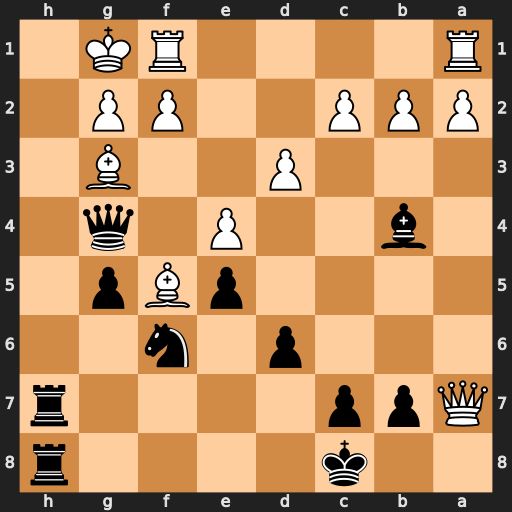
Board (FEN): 2k4r/Qpp4r/3p1n2/4pBp1/1b2P1q1/3P2B1/PPP2PP1/R4RK1
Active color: b
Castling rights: -
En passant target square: -
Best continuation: Qxf5 Qa8+ Kd7 Qxh8 Qg6